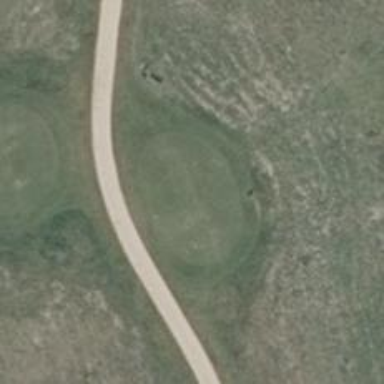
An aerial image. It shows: Golf tee.